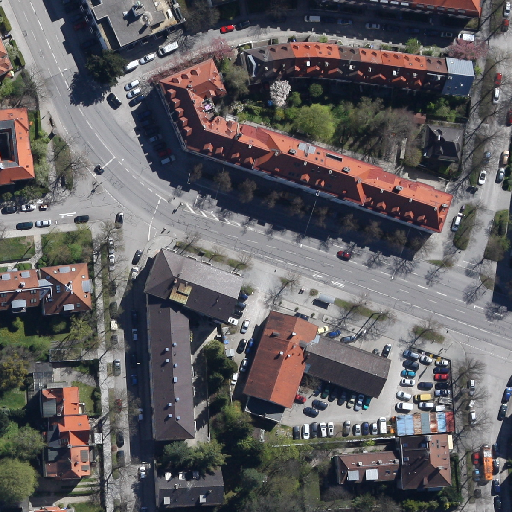
Referring expression: long truck